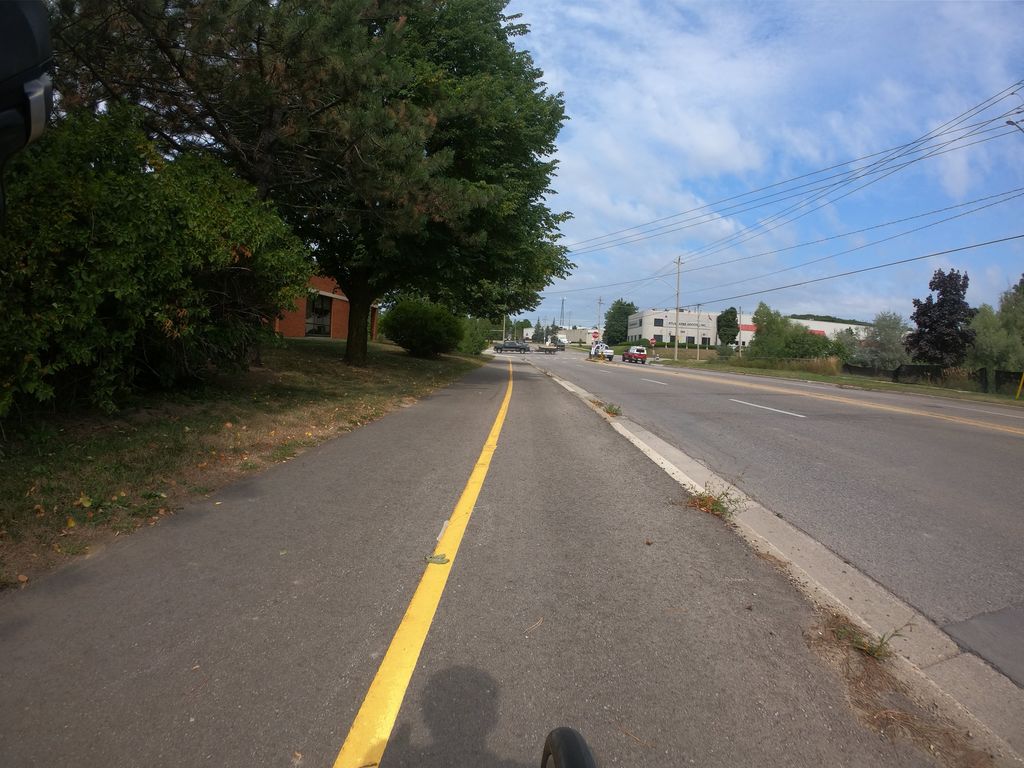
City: kitchener-waterloo